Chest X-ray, PA view. Patient: 59 years old, sex F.
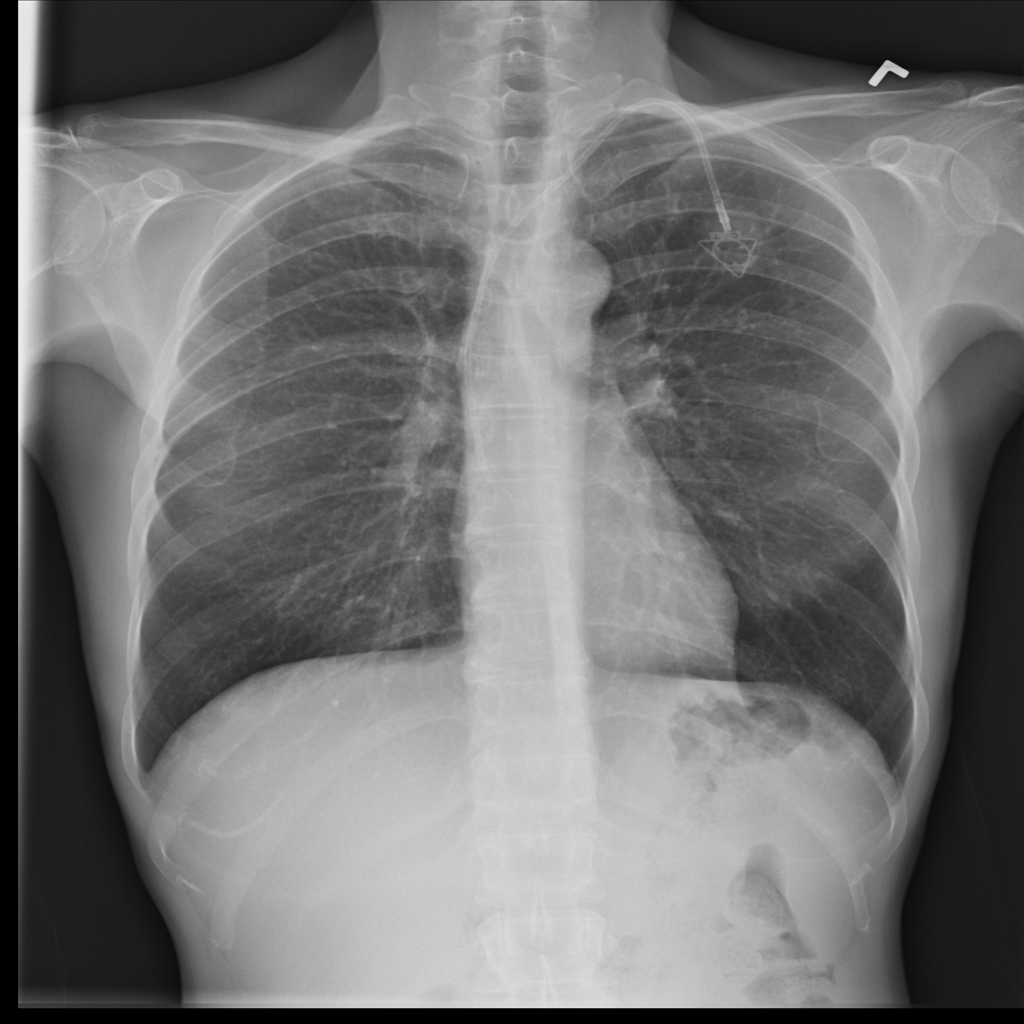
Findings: No Finding